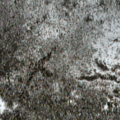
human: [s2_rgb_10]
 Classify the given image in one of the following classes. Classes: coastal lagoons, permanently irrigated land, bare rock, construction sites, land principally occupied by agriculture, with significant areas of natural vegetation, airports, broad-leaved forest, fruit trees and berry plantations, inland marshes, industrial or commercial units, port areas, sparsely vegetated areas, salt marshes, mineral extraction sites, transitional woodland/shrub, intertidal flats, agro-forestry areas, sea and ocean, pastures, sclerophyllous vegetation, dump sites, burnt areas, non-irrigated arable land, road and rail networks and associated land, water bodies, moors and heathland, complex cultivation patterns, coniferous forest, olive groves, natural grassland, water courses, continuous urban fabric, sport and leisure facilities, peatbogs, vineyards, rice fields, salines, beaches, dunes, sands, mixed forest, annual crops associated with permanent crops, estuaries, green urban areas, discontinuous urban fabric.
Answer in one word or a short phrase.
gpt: coniferous forest, mixed forest, bare rock, peatbogs